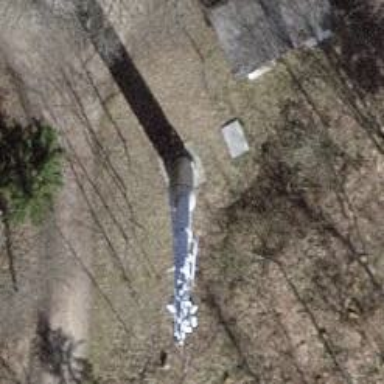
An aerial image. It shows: Communication tower.